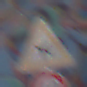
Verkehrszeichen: FlugbetriebRechts
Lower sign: Geschwindigkeit60
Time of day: Midday
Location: Roofed (Special)
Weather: Overcast
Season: NotSpecified
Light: Natural